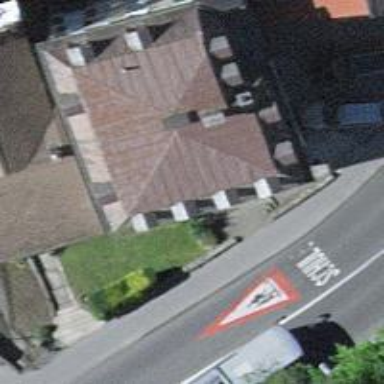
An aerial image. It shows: Driving school.